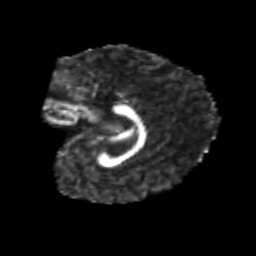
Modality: FA
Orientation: sagittal
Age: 7
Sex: male
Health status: healthy